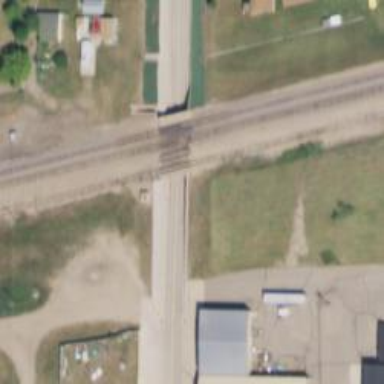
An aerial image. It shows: Railway bridge over siding rail service.